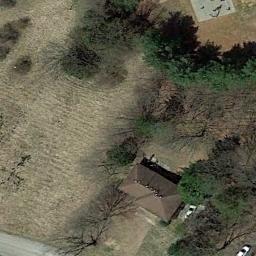
Label: residential